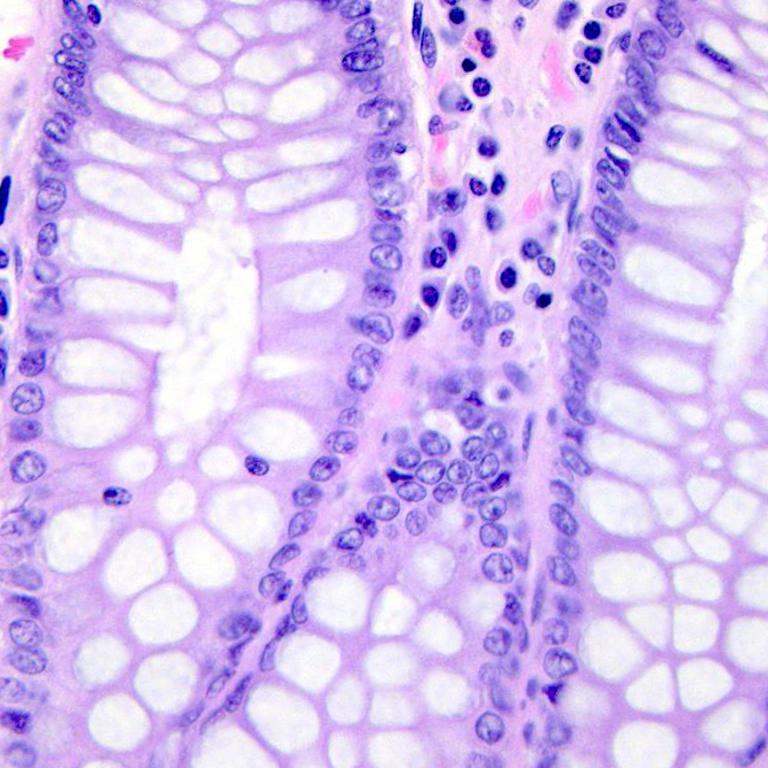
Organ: colon
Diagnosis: benign